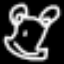
Label: frog